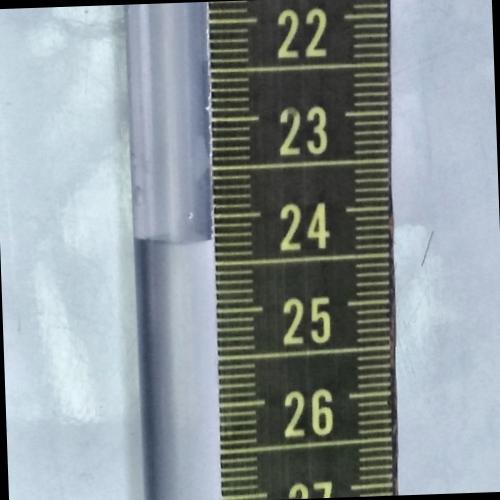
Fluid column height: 24.3 cm